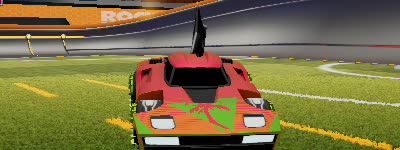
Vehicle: breakout